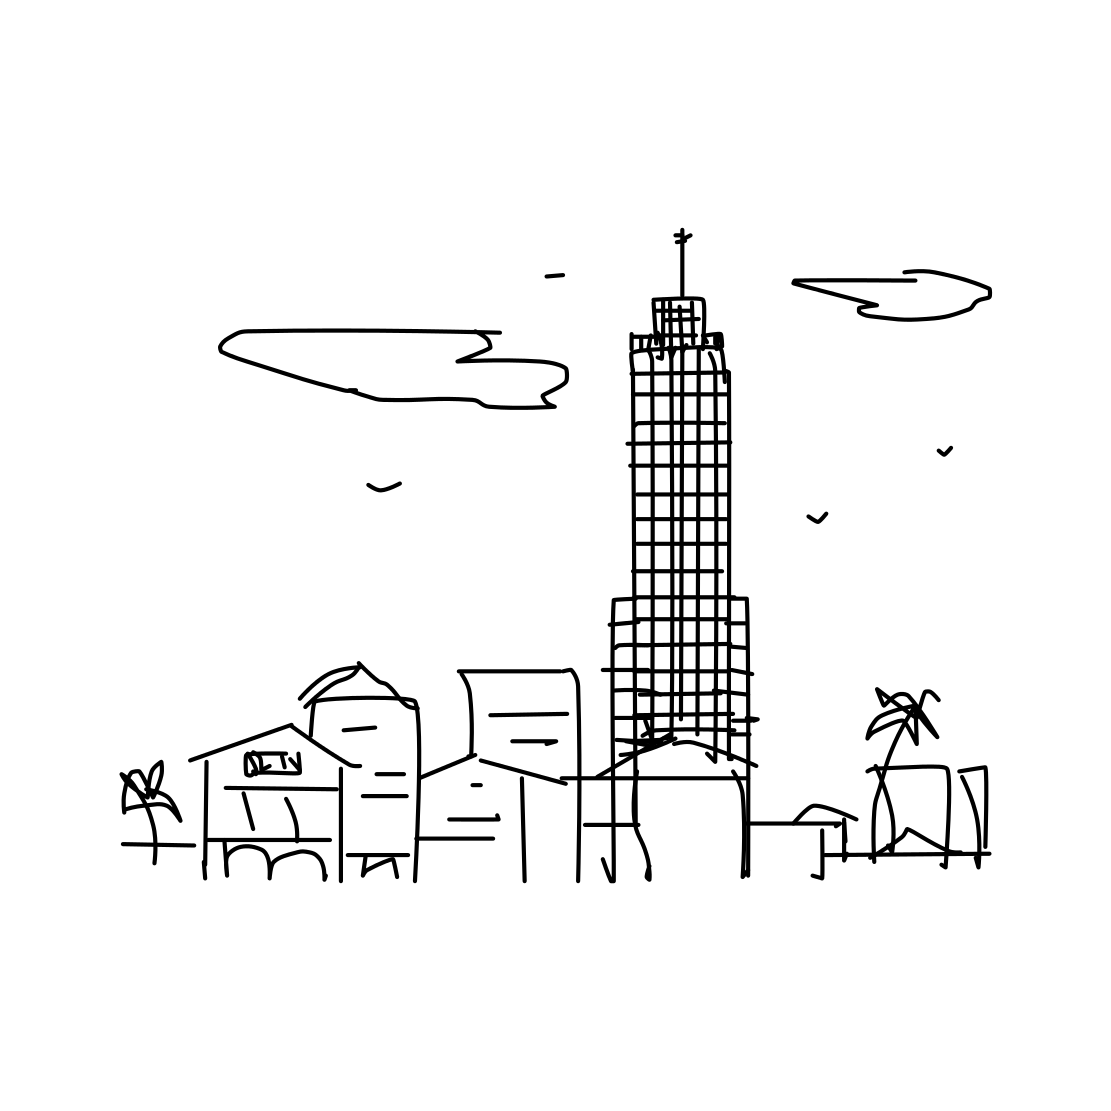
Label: skyscraper